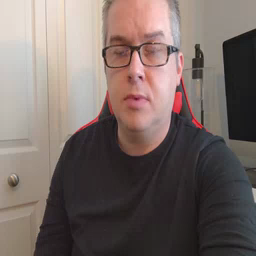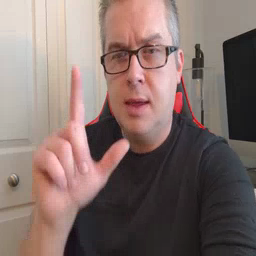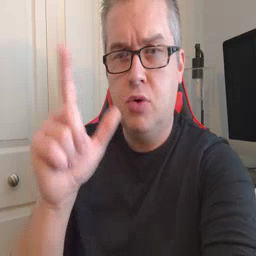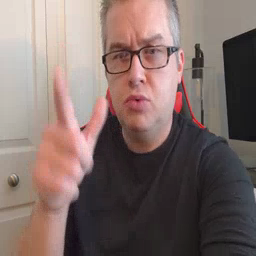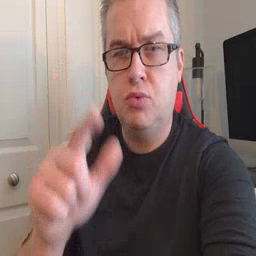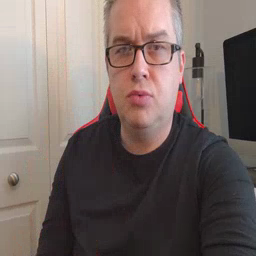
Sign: later